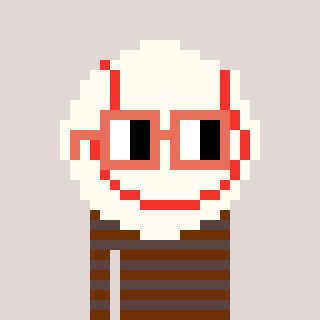
a pixel art character with square orange glasses, a baseball ball-shaped head and a darkbrown-colored body on a warm background